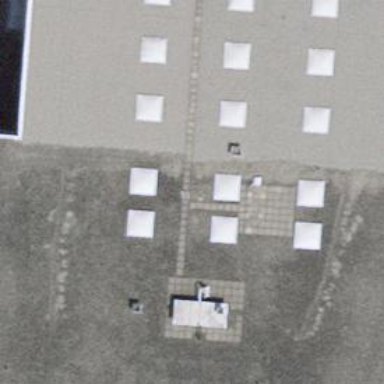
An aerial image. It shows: Commercial building.